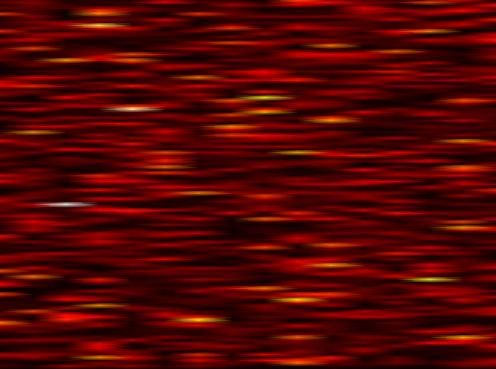
Label: FBMC